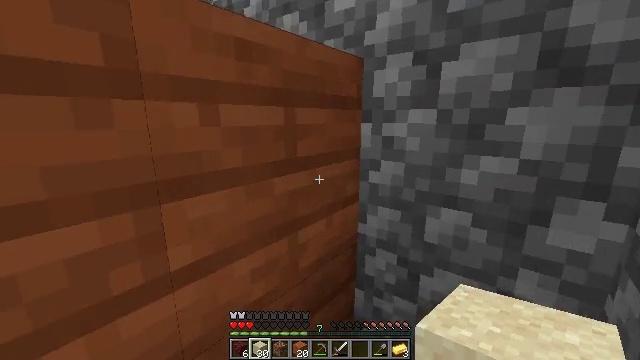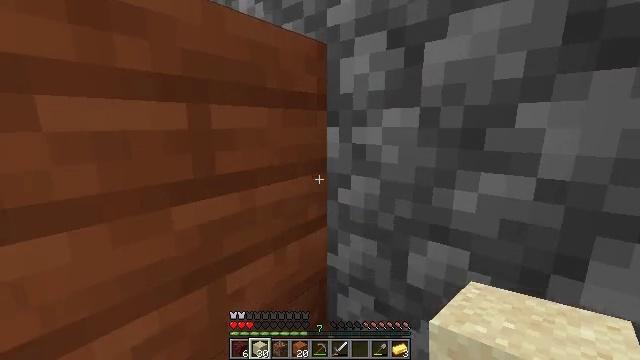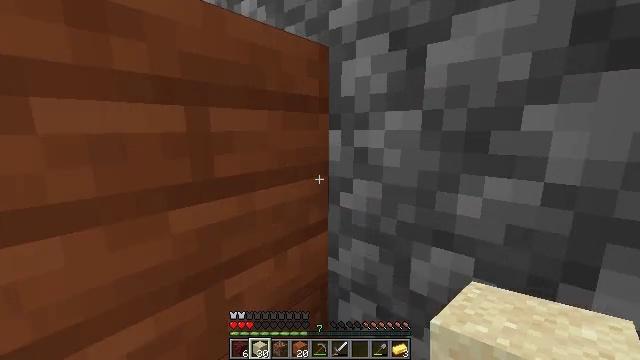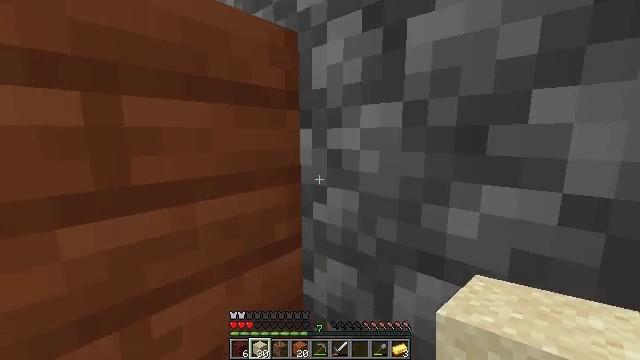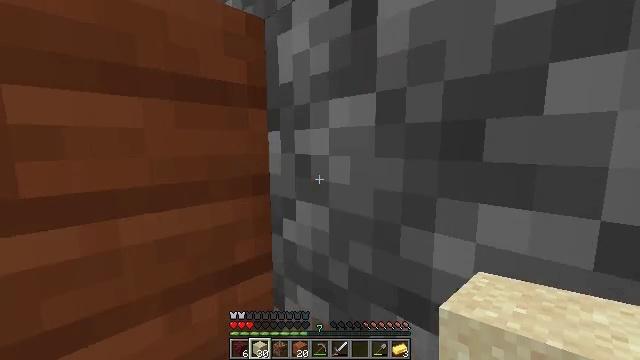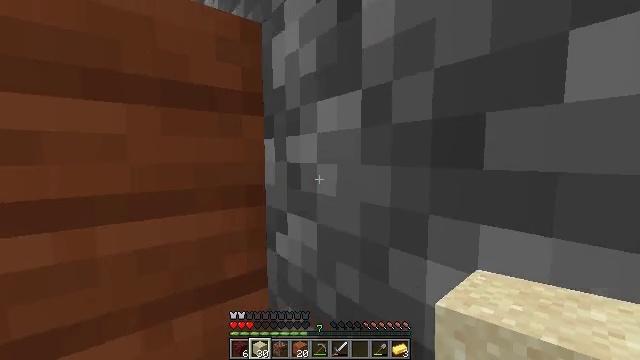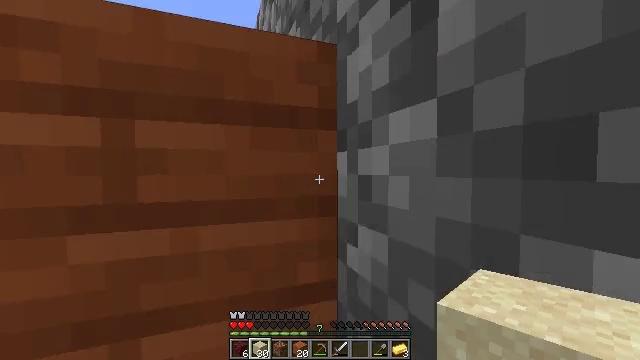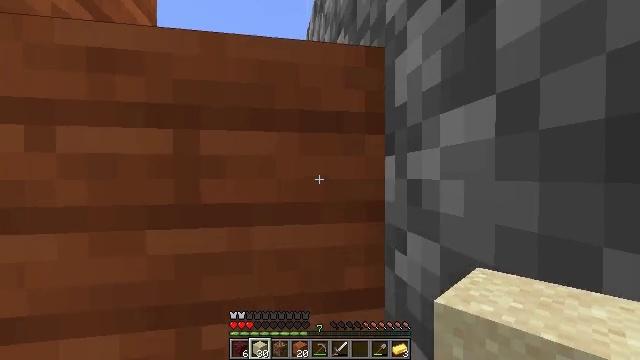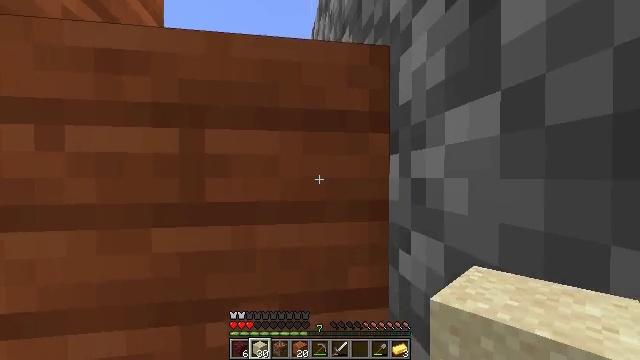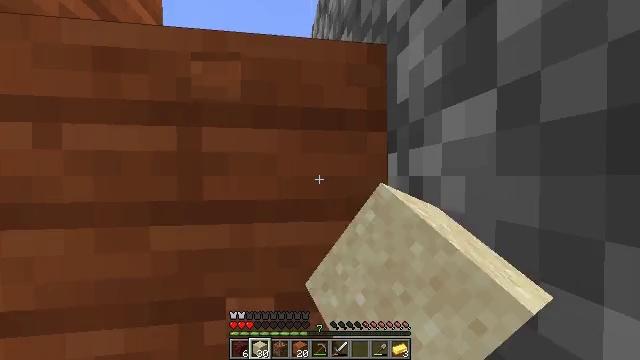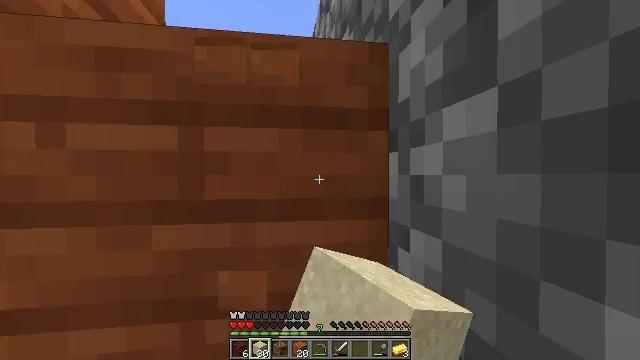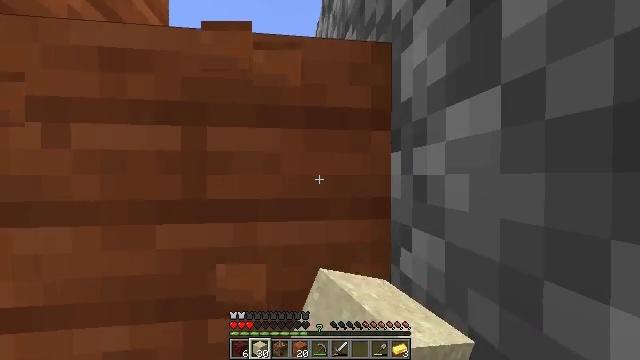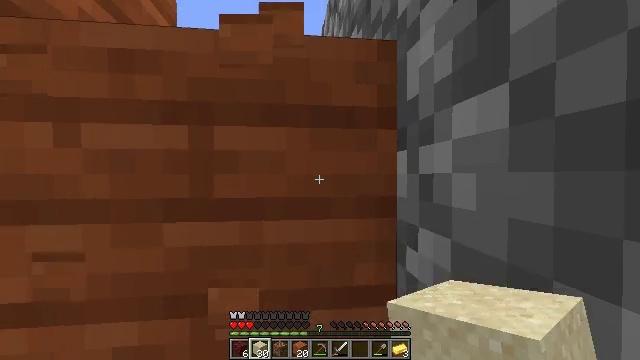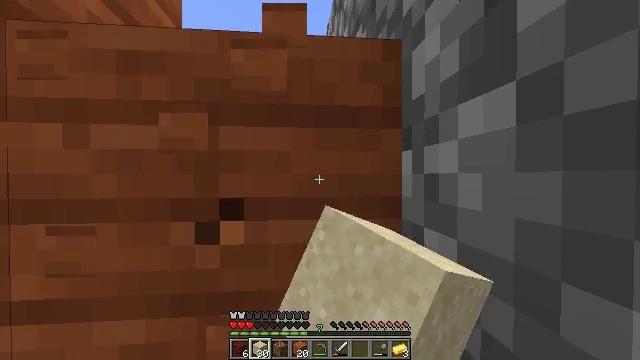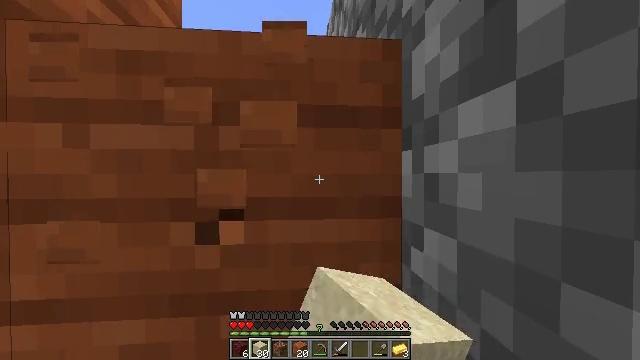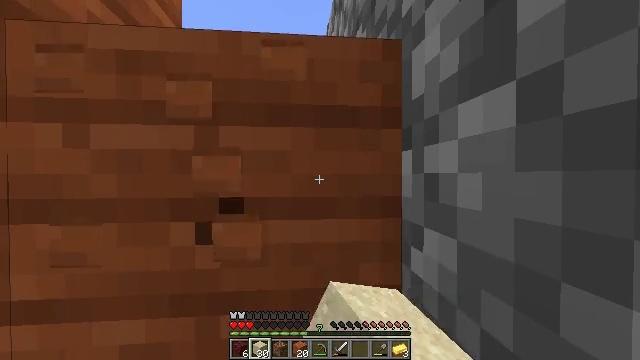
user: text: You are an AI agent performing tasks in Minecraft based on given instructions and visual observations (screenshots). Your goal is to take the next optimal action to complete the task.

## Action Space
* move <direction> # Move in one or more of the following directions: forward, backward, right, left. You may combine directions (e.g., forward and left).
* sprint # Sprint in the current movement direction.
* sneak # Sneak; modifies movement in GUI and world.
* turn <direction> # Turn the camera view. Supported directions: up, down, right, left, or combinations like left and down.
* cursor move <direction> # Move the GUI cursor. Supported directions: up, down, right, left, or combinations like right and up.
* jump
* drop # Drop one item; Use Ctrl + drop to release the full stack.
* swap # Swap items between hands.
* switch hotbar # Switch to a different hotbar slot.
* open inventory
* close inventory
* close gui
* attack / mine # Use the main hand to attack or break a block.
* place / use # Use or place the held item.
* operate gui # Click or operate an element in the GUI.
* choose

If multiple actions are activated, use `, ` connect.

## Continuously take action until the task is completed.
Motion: motion action
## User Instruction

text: Break the existing acacia planks.
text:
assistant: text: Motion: move forward and move right, turn left and up
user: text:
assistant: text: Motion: move forward and move right
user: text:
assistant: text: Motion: move forward and move right, turn left and up
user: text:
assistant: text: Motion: move forward and move right, turn left and up
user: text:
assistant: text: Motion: move right, turn left and up
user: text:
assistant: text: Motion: move right, turn left and up
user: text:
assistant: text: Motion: turn left and up
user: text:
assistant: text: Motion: turn left, attack / mine
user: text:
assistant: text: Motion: attack / mine
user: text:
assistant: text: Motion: attack / mine
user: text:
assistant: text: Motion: attack / mine
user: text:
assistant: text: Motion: turn left, attack / mine
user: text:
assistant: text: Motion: turn left, attack / mine
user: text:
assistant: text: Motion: attack / mine
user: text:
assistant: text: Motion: attack / mine
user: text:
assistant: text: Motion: attack / mine
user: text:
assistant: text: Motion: attack / mine
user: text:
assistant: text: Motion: attack / mine
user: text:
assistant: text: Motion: attack / mine
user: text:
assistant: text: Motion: turn left, attack / mine
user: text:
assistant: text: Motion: turn left, attack / mine
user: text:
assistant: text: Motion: attack / mine
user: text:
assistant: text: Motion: attack / mine
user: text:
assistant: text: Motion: attack / mine
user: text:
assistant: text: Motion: attack / mine
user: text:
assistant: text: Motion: attack / mine
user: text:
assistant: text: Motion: attack / mine
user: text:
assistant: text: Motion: attack / mine
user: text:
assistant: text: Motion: attack / mine
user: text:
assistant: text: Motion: attack / mine